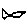
Label: fish